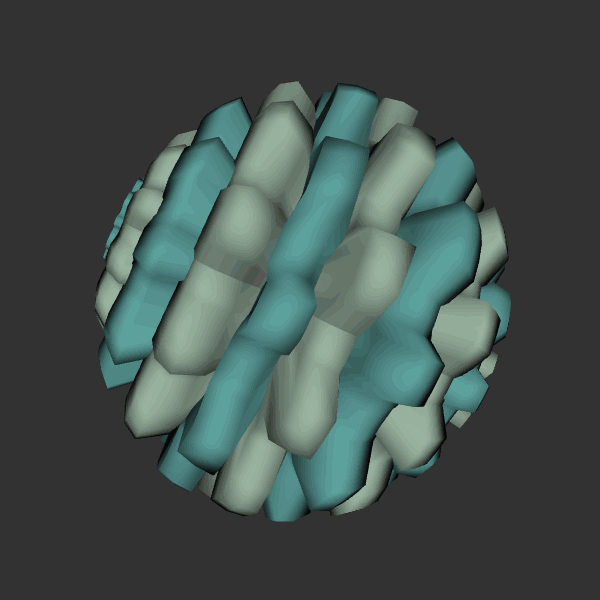
Background: dark